Question: I have a problem.. I have a image painted on my java applet and a for loop to make the x move up 5 every time.. but it leaves behind the old image for a bit then it will erase it..
'''
for(int tohouse = 0; tohouse <= 520; tohouse+=2) {
try {
x+=5;
tohouse+=10;
if (pos == 0) {
rectX+=5;
g.drawImage(picture1,x,150,this);
pos = 1;
} else if (pos == 1) {
rectX+=4;
g.drawImage(picture2,x,150,this);
pos = 2;
} else if (pos == 2) {
rectX+=5;
g.drawImage(picture3,x,150,this);
pos = 0;
}
}
}
'''
Heres a image:

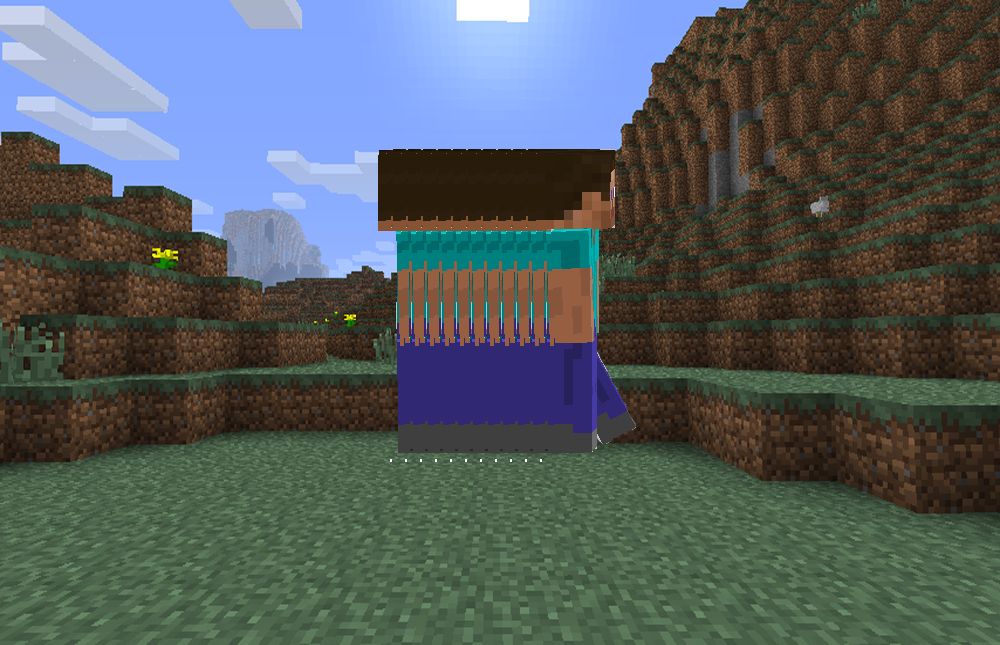
Answer: You can't do animation by looping in your 'paintComponent()' or 'paint()' method. Those methods are asking you to paint yourself at a point in time (i.e. the ).
Instead, you need to decouple the logic of "moving" your sprite from "rendering" your sprite. Look for something like this
'''
private int x;
protected void paintComponent(Graphics g) {
//draw the images at location x
}
// elsewhere, initialize a javax.swing.Timer to increment x every 15 ms
new Timer(15, new ActionListener() {
public void actionPerformed(ActionEvent e) {
x += 5;
repaint();
}
}.start();
'''